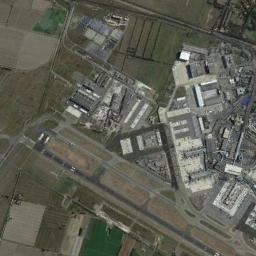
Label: airport